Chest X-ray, AP view. Patient: 31 years old, sex F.
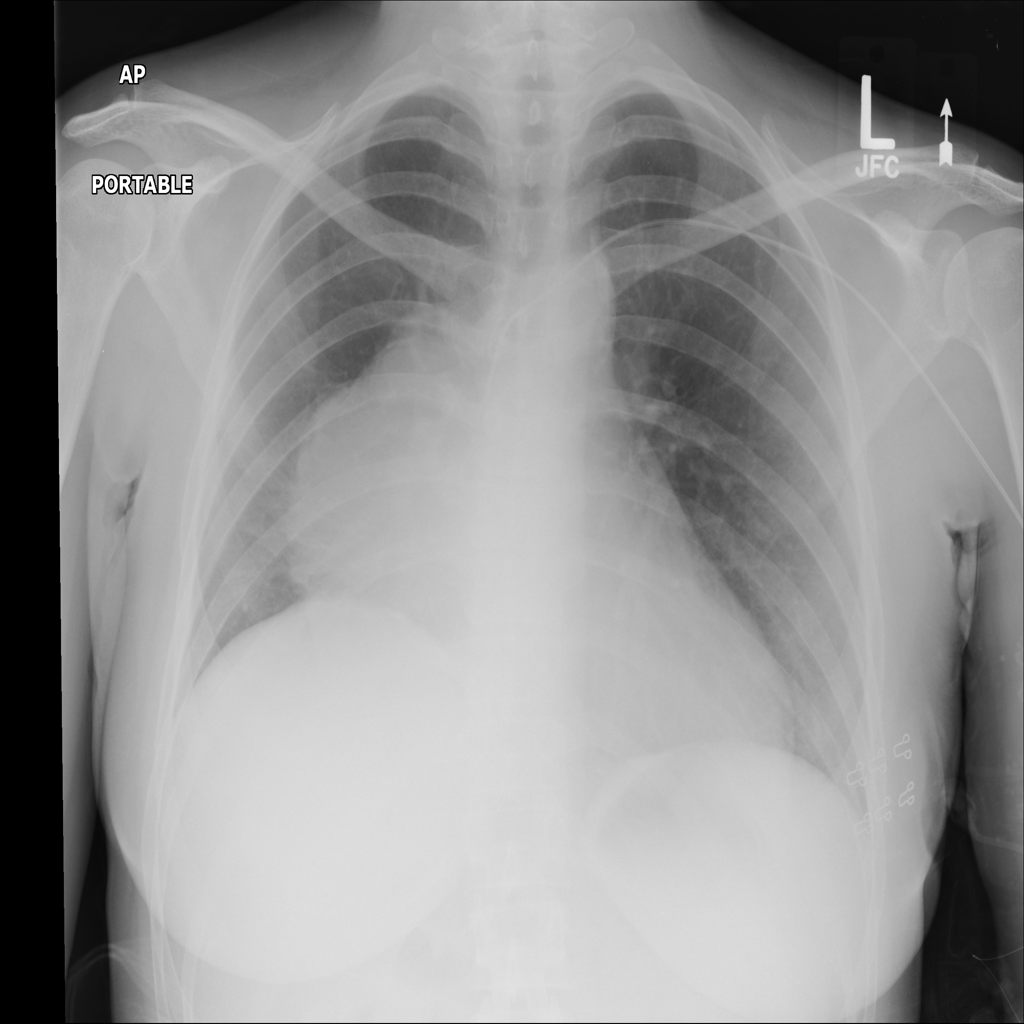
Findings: Mass